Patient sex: M
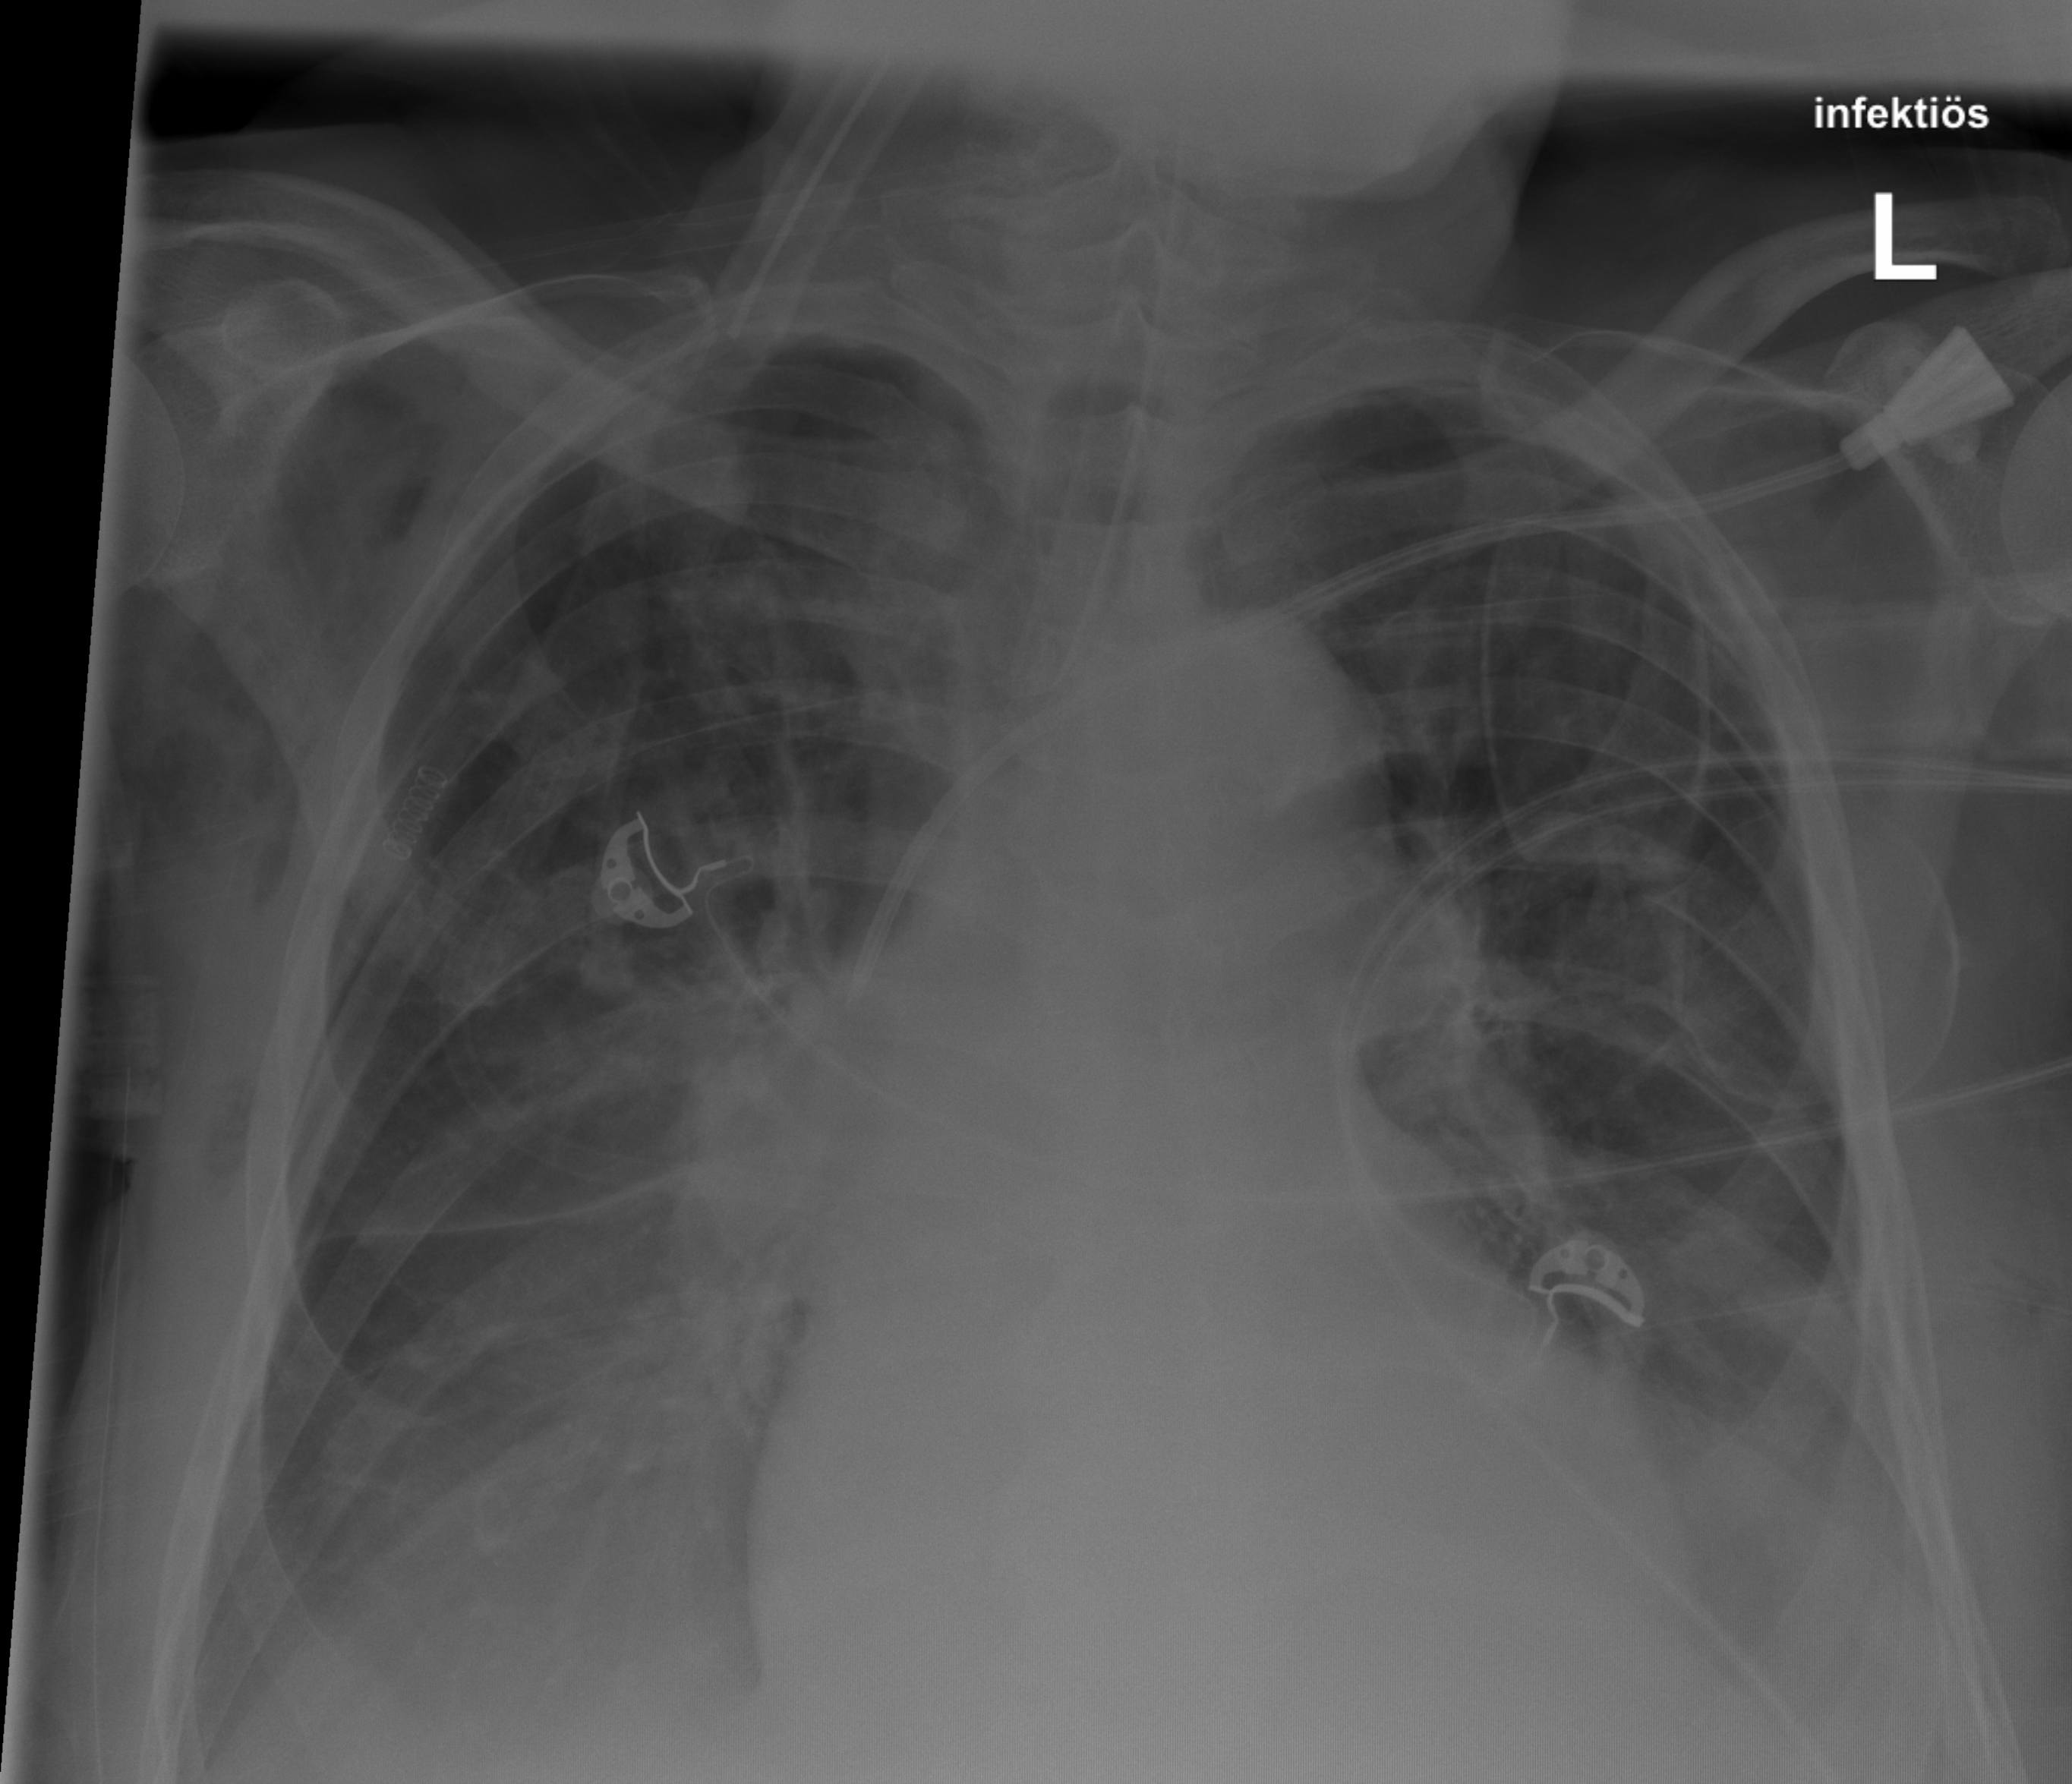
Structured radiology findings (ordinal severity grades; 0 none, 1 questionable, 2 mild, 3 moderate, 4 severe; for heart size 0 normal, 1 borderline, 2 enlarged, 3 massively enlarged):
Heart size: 2
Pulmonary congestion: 2
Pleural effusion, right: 2
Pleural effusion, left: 2
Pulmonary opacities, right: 0
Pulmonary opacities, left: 0
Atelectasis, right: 2
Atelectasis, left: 2